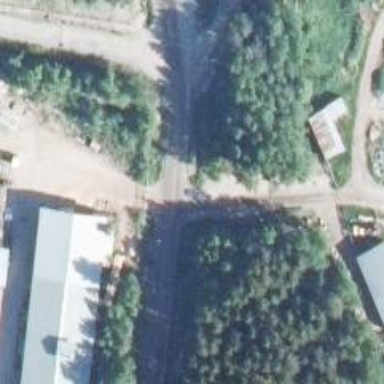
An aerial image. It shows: Unclassified road.